Question: I want to add a Back button to a Navigation Controller. This is how my storyboard looks like:

I have a ProgViewController for the main screen. The TableView is embedded into the Navigation Controller. I also have a ProgPlayersViewController for the TableView.
My question is how can I add a Back button to the Navigation Controller?
Thanks for your help.
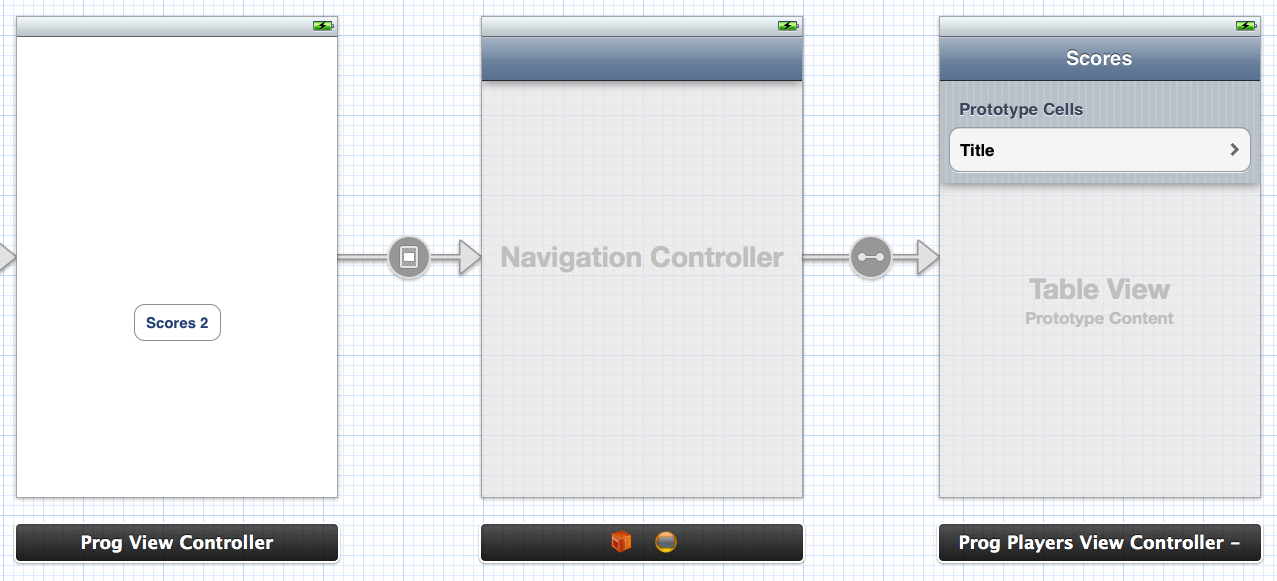
Answer: ProgViewController needs to be in the navigation stack so that you can go back (ie. 'pop') to that view controller.
The actual button itself is created by the navigation controller assuming that there is a view controller to actually go back to.
The navigation controller, as you have it in your diagram, needs to be before the ProgViewController and not after it.
Note if you don't want the navigation bar to be visible in the ProgViewController you can set it to hidden.